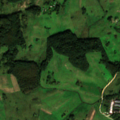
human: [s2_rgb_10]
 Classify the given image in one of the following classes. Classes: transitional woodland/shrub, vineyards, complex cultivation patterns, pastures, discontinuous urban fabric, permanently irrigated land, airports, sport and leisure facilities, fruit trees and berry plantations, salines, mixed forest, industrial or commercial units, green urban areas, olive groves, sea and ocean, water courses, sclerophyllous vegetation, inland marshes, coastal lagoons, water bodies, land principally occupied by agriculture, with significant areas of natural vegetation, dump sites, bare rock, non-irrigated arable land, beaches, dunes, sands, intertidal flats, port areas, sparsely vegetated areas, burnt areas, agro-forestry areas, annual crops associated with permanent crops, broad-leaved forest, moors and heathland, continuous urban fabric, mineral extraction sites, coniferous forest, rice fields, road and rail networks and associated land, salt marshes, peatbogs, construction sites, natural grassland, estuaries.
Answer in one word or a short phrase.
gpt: non-irrigated arable land, pastures, complex cultivation patterns, broad-leaved forest